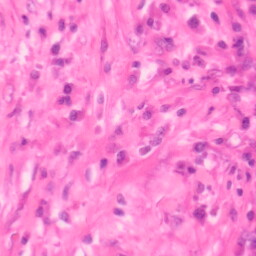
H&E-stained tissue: Colon